Question: Count the number of objects in the diagram.
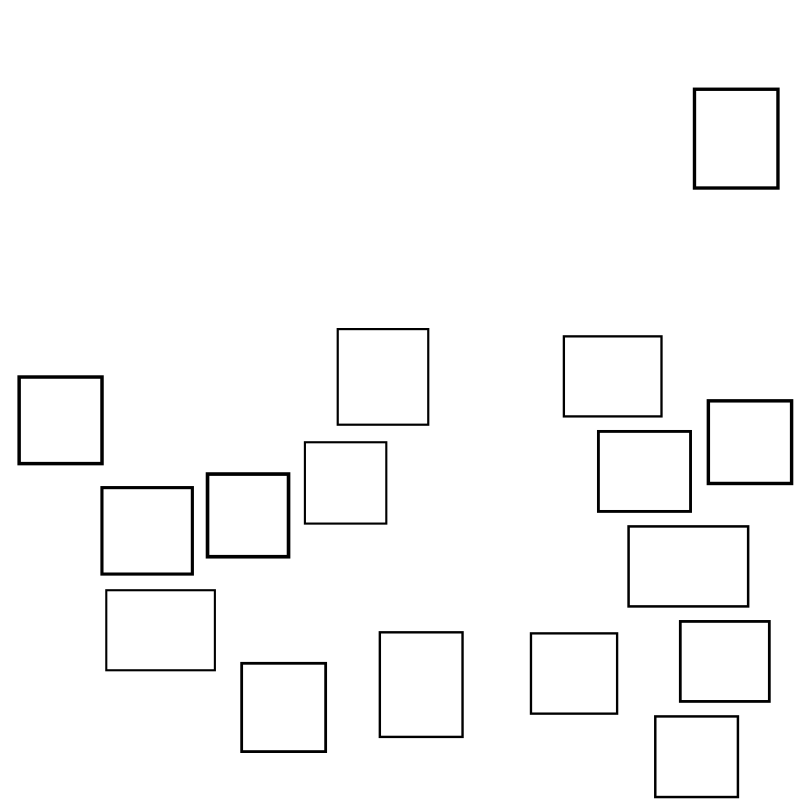
Answer: 16